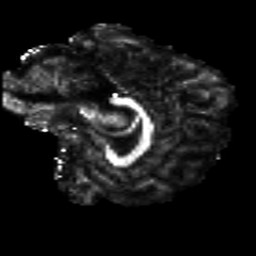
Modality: FA
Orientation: sagittal
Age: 21
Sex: female
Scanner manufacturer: siemens
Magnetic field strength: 3 T
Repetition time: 8.8 s
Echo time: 0.085 s